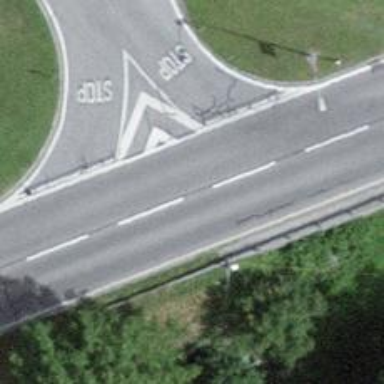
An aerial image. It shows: Road with traffic signals.